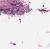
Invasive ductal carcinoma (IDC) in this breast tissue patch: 1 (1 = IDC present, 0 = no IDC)